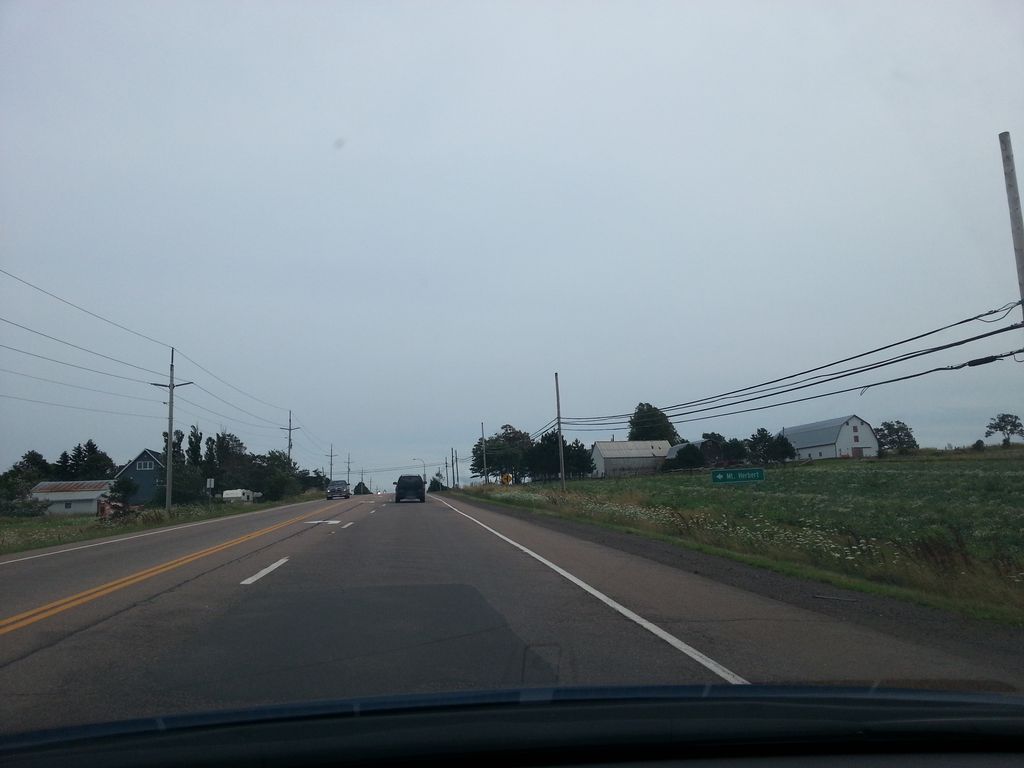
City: charlottetown